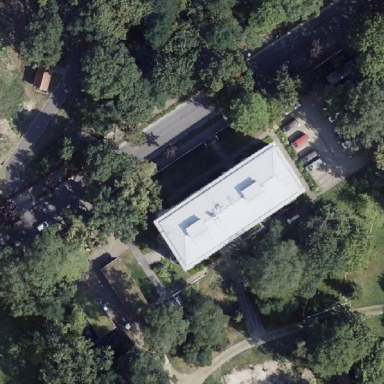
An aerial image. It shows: Government building that serves as research institution.